Field crop: tomato
Growth stage: 1
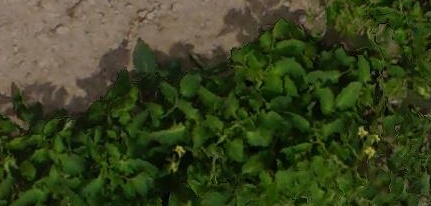
Species: tomato